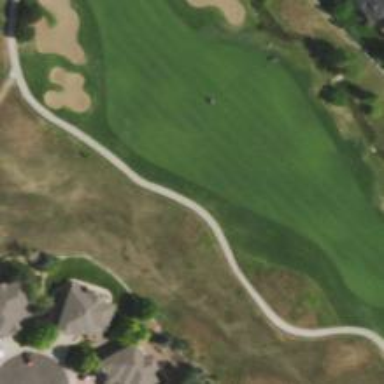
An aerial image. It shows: Golf cartpath that is also road path.